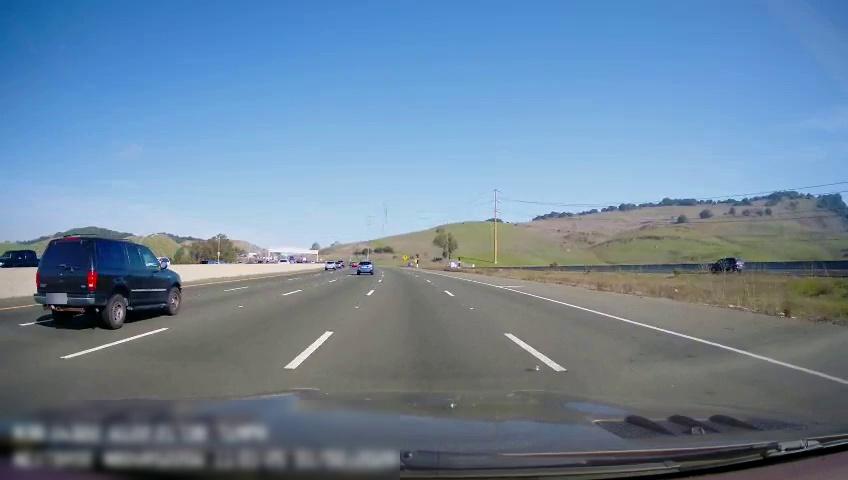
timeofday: Day
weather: Sunny
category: Drivable Space
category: Vehicles | SUV
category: Vehicles | Car
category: Vehicles | SUV
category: Vehicles | Truck
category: Vehicles | Truck
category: Vehicles | Car
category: Vehicles | SUV
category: Vehicles | Car
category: Vehicles | SUV
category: Lanes | Alternate Lane
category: Lanes | Alternate Lane
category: Lanes | Alternate Lane
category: Lanes | Current Lane
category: Lanes | Current Lane
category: Lanes | Alternate Lane